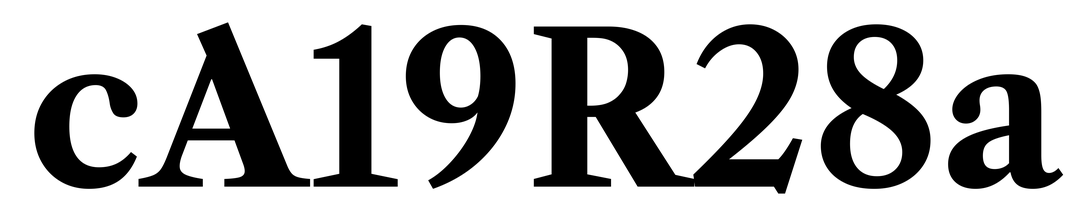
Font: LibreCaslonText_Bold